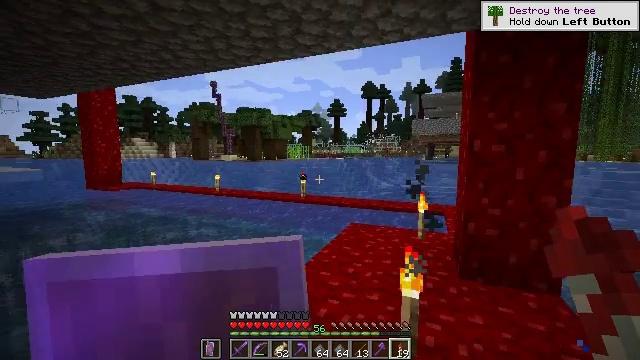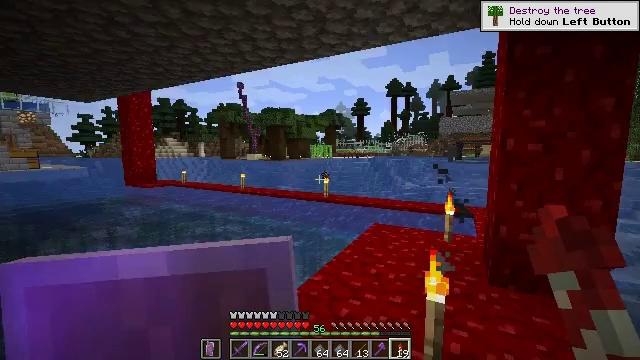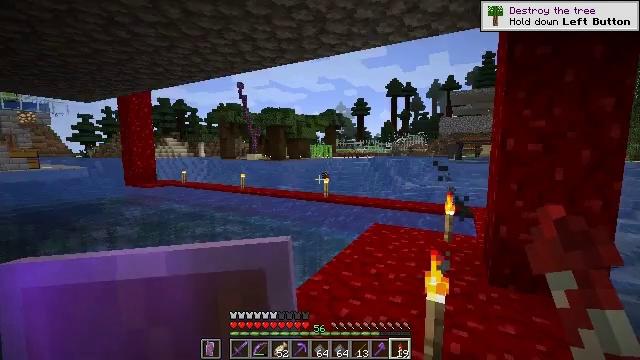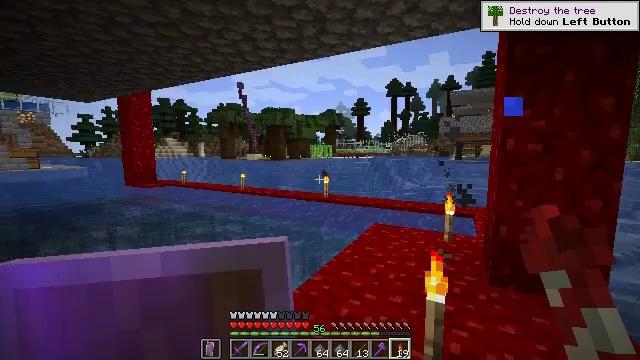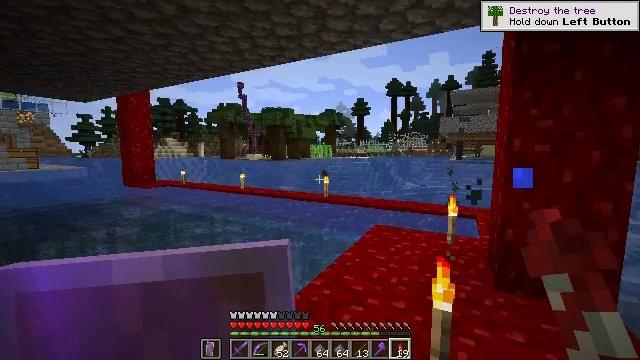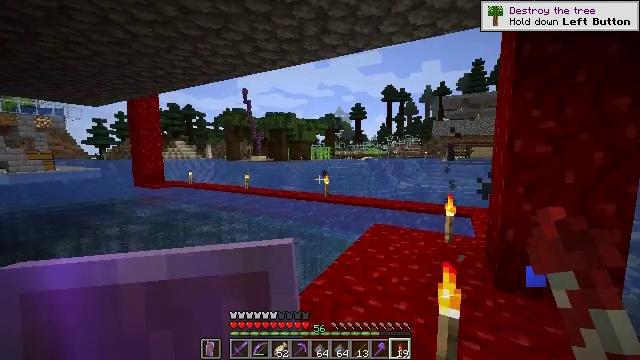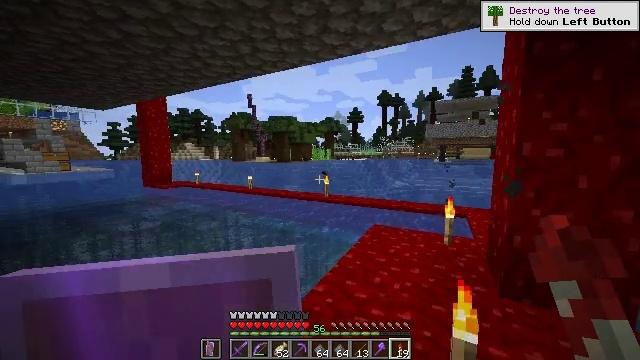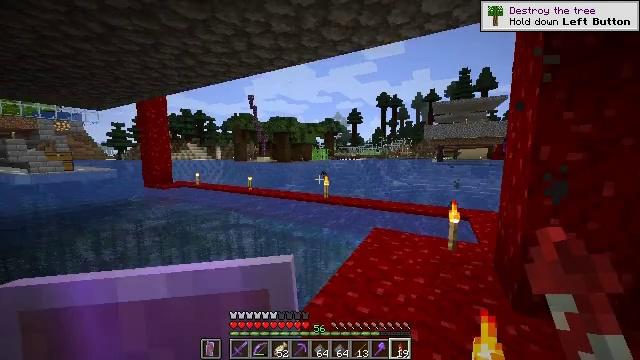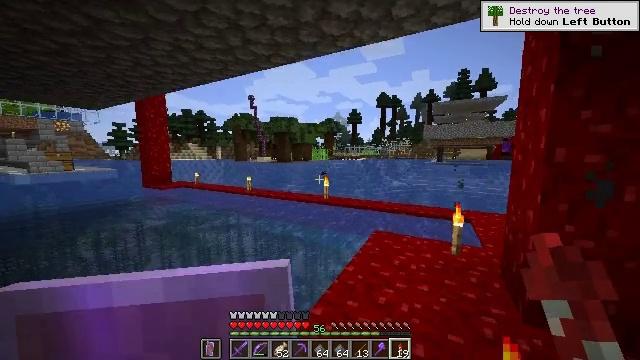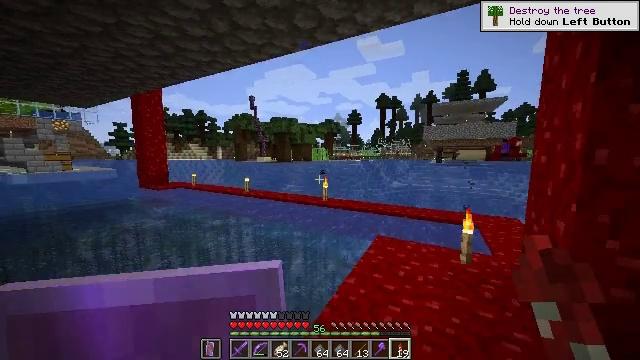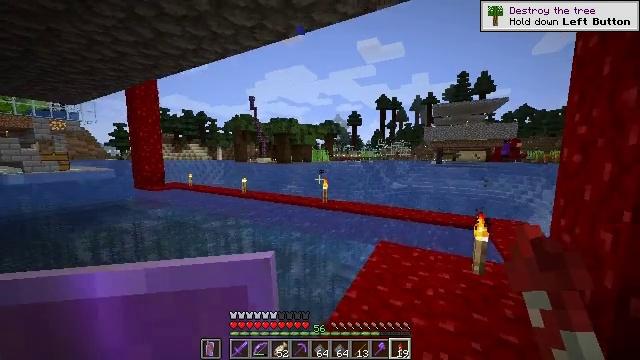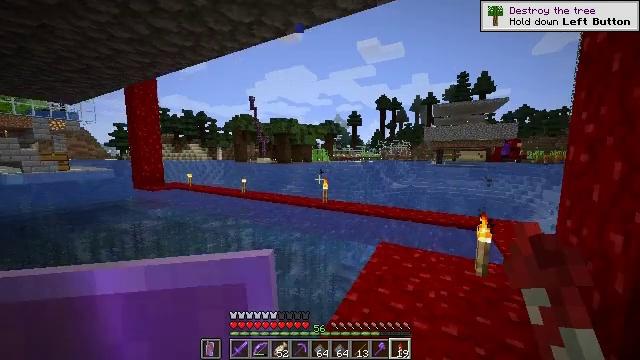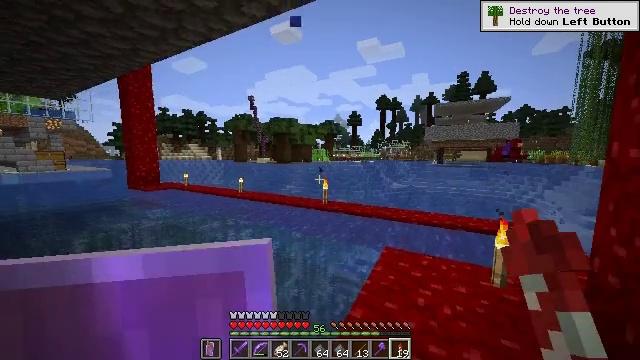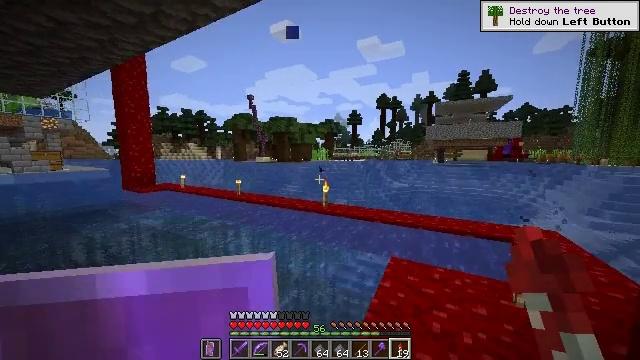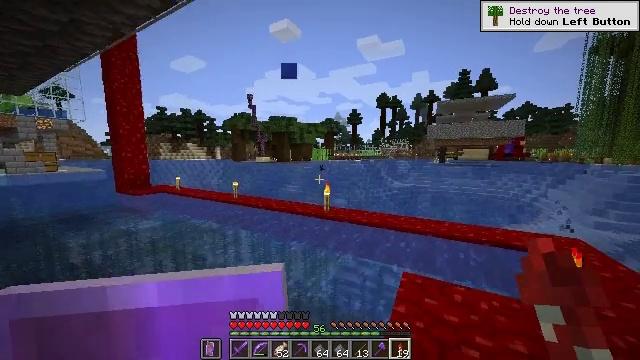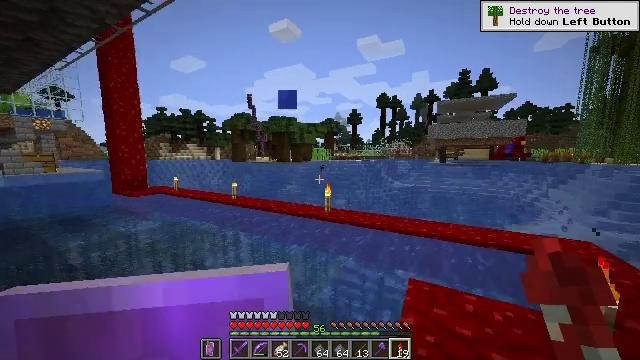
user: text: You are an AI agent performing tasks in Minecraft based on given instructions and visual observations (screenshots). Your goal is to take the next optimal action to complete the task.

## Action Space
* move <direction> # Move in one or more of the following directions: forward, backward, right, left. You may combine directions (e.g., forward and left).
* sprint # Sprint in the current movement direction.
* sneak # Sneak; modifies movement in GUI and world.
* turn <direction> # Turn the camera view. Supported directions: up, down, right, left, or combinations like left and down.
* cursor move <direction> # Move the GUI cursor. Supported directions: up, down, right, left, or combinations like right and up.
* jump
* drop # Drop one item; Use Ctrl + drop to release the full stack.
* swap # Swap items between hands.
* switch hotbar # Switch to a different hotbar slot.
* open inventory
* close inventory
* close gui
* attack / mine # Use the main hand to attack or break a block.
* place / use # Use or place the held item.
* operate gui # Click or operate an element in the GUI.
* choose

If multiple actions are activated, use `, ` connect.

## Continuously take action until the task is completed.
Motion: motion action
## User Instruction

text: Use the crafting table to produce paper.
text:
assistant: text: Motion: turn left
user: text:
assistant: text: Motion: no_op
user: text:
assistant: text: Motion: no_op
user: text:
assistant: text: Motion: move forward, sprint
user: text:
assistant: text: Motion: move forward, sprint
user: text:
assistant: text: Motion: move forward, sprint
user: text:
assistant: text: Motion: move forward, sprint
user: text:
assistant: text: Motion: move forward, sprint
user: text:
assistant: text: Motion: move forward, sprint
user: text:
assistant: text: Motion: move forward, sprint
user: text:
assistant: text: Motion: move forward, sprint
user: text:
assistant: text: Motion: move forward, sprint
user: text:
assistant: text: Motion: move forward, sprint
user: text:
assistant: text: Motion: move forward, sprint
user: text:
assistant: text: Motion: move forward, sprint
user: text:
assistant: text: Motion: move forward, sprint
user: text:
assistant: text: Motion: move forward, sprint
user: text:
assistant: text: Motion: move forward, sprint
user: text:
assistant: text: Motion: move forward, sprint
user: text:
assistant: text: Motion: move forward, sprint
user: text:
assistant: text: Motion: move forward, sprint, jump
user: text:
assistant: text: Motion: move forward, sprint, jump
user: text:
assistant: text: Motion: move forward, sprint, jump
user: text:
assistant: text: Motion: move forward, sprint, turn up, jump
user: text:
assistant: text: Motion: move forward, sprint, turn up, jump
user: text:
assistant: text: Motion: move forward, sprint, turn up, jump
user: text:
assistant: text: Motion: move forward, sprint, jump
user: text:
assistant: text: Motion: move forward, sprint
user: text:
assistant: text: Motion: move forward, sprint
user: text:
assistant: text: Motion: move forward, sprint